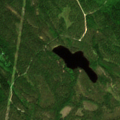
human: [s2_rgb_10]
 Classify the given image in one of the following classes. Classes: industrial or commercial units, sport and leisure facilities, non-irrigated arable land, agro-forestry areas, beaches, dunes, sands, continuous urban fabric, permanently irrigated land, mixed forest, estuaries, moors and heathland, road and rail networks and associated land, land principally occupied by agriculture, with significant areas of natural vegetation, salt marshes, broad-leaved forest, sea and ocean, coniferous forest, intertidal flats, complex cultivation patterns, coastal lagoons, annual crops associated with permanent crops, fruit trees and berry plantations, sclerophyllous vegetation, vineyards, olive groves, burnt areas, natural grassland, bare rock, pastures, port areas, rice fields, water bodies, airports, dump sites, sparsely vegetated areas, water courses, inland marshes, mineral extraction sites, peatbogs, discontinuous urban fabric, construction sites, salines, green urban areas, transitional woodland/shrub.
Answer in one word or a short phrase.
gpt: coniferous forest, mixed forest